Field crop: tomato
Growth stage: 1
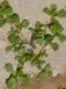
Species: portulaca